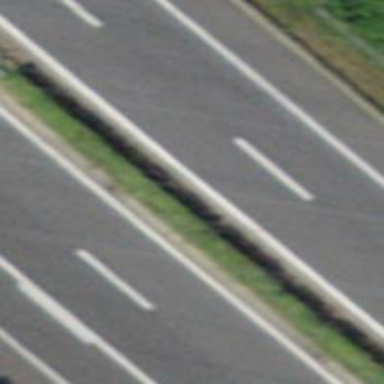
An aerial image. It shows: Asphalt bridge over motorway.